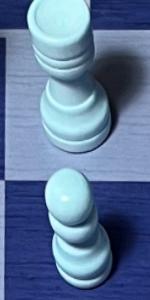
Label: Pawn_White